Question: When I write the following program, it works correctly i.e. the bitset array is declared outside the main() method.
'''
#include <iostream>
#include <bitset>
using namespace std;
bitset<5000> set[5000];
int main(){
cout<<"program runs fine"<<endl;
return 0;
}
'''
But I get stack-overflow exception when I create it inside the main method. Can anyone explain in detail as to what is going on here? Normally I see stack-overflow exceptions in recursive methods. So who is using the stack here?
'''
#include <iostream>
#include <bitset>
using namespace std;
int main(){
bitset<5000> set[5000];
cout<<"program runs fine"<<endl;
return 0;
}
'''

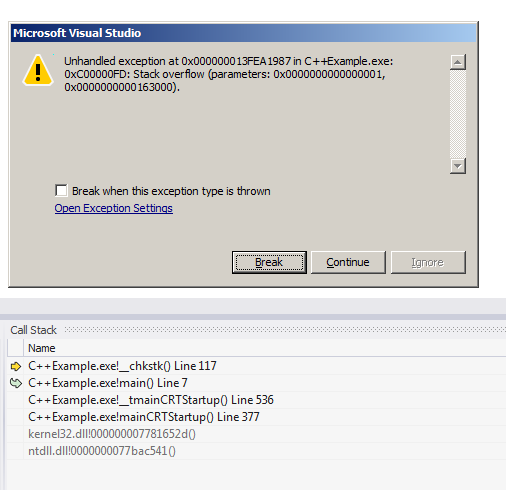
Answer: Declaring it in main is declaring it in "automatic storage" AKA the stack. Declaring it outside of main, is declaring it in "static storage" AKA global data. You are declaring 'std::bitset<5000>' is 632 bytes on my system with VS2013 (likely an alignment from 5000/8). And you are declaring 5000 of them. 5000 * 632 = 3 160 000 bytes, or roughly 3 Megabytes. Default in VS2013 is 1 megabyte for the stack, which is why you are seeing an overflow.
There are three kinds of storage: automatic, storage, and dynamic. These are colloquially referred to as stack, static (in some cases, global) and heap memory respectively:
'''
int static_int;
int main() {
int automatic_int;
static int local_static_int; // also static storage!
int * dynamic_int_ptr = new int;
}
'''
- - - 'new''new''delete'